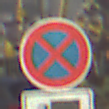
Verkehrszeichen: AbsolutesHalteverbot
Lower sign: MehrspurigeFahrzeugeFrei3
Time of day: MorningAfternoon
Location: Outdoor (Urban)
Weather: PartlyCloudy
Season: NotSpecified
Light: Natural